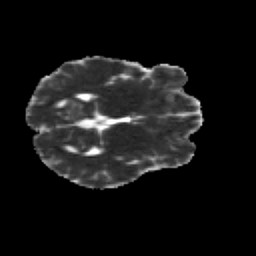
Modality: MD
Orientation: axial
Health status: healthy
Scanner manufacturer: siemens
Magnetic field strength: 3 T
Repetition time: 12 s
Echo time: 0.092 s